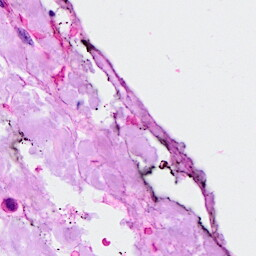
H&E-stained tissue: Breast